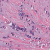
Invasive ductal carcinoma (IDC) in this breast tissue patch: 1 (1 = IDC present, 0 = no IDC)